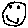
Label: smiley face